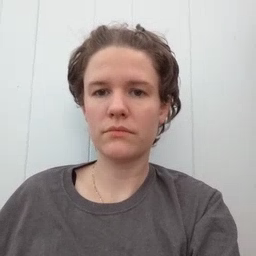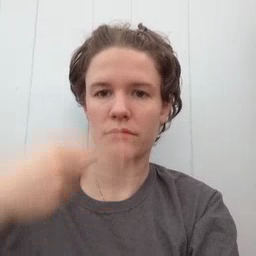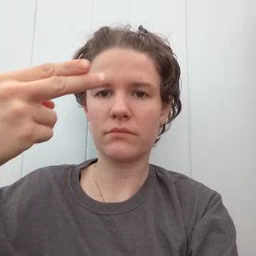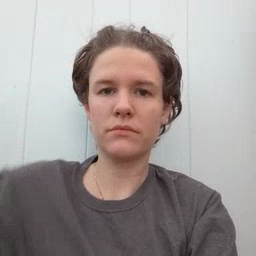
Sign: high